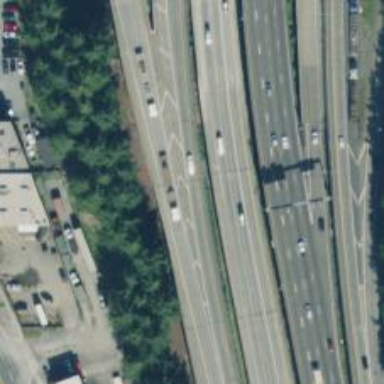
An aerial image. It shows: Motorway link.